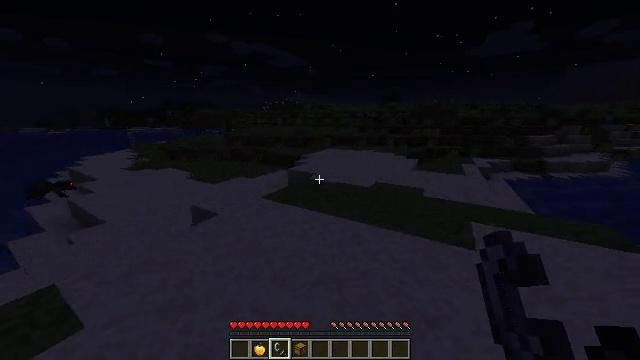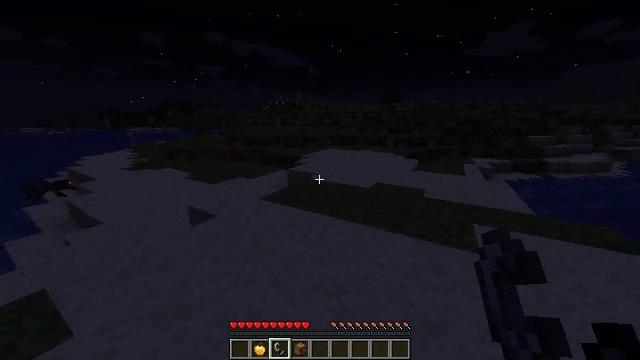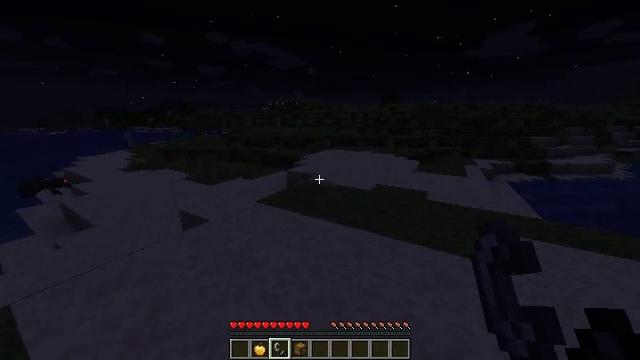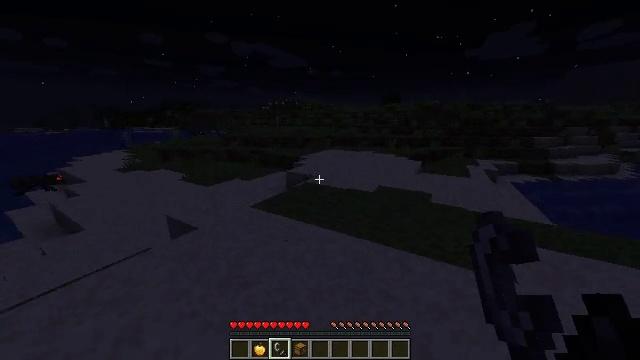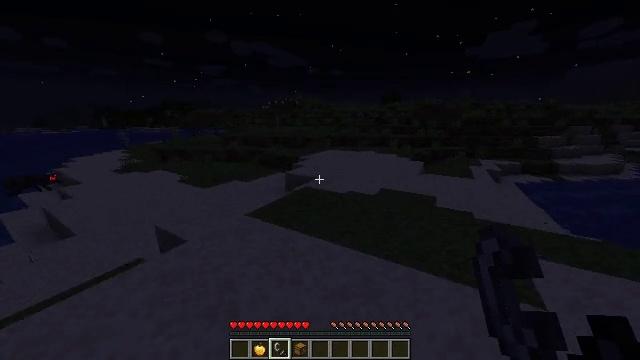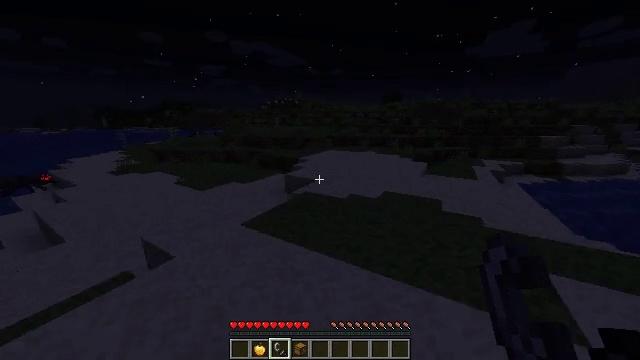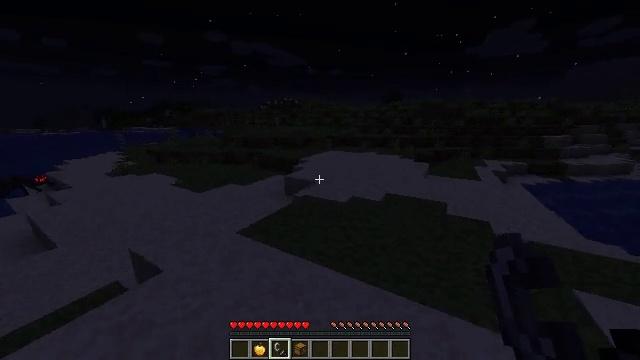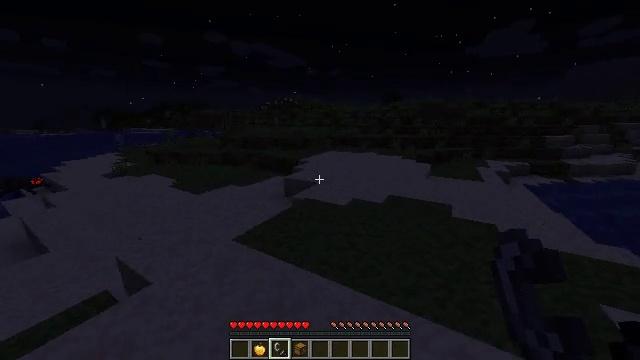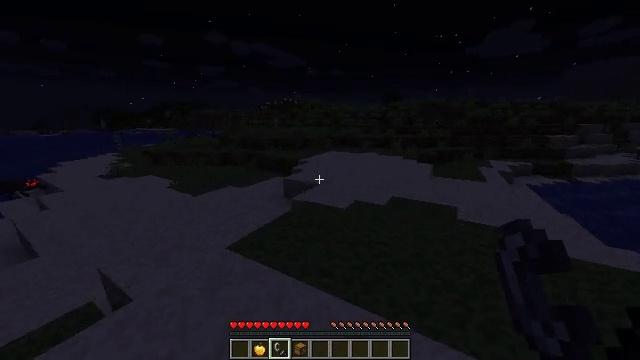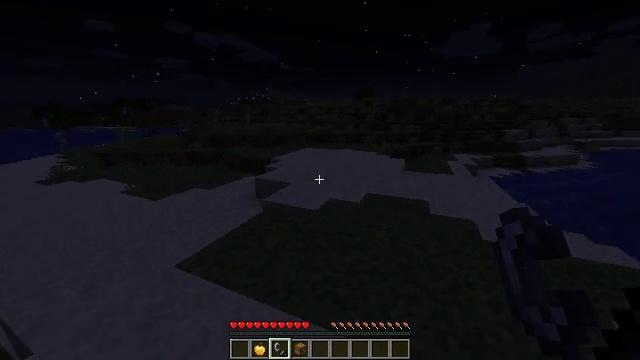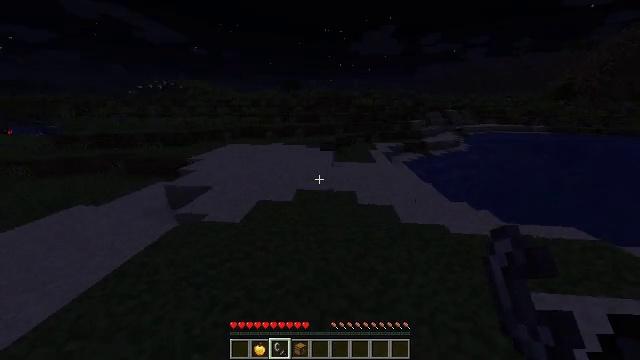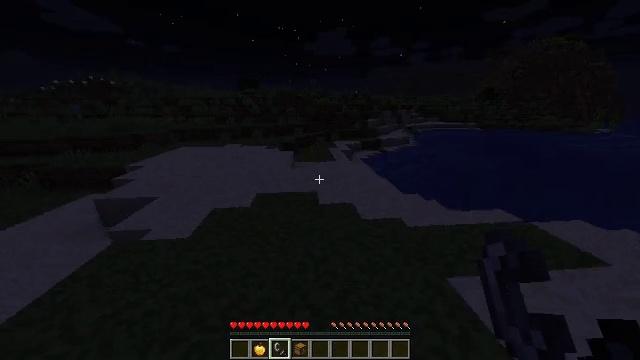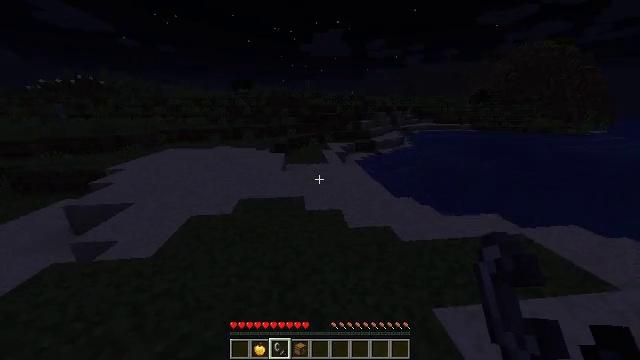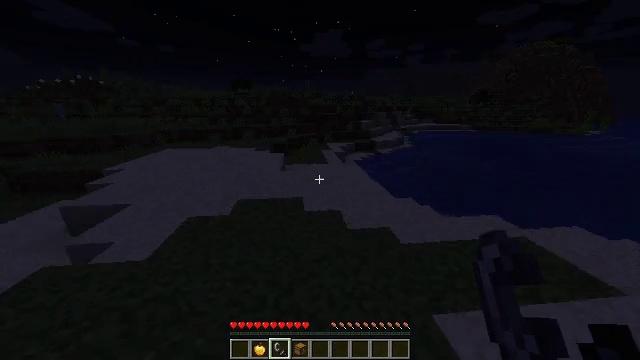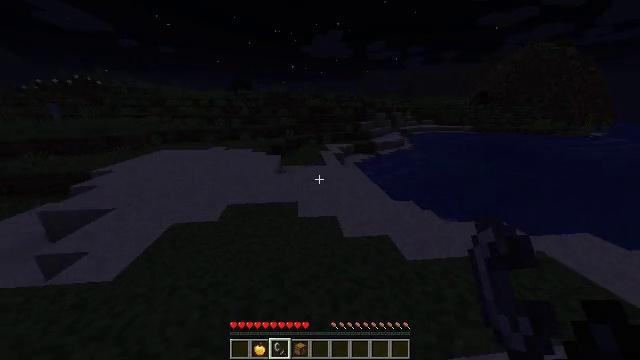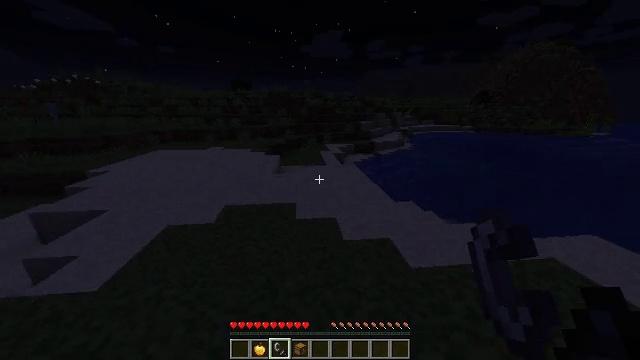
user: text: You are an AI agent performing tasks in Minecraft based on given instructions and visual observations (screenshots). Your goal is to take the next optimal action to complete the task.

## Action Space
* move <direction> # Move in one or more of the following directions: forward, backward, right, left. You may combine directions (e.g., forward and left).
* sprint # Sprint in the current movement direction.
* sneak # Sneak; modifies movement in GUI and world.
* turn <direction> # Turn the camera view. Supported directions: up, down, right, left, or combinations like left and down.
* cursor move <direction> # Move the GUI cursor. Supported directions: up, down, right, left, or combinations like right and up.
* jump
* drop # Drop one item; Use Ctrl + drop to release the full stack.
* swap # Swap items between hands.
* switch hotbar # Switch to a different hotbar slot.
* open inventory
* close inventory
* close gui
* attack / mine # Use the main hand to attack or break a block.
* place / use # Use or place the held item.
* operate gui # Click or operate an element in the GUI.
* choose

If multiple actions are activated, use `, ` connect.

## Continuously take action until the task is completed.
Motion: motion action
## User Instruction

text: Drop a flint and steel.
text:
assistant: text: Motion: move forward
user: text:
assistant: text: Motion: move forward
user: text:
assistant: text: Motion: move forward
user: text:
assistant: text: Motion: move forward
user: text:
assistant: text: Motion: move forward
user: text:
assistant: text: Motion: move forward
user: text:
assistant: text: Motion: move forward
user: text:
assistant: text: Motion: move forward and move right
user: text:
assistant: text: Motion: move forward and move right, turn right
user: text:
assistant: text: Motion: move forward and move right, turn right and down
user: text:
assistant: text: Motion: move forward and move right, turn right
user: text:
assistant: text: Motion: move forward and move right, turn right
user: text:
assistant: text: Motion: move forward
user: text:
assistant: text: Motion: move forward
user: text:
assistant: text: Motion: move forward
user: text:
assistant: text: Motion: move forward
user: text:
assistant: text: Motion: move forward
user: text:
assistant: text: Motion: move forward
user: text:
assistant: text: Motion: move forward
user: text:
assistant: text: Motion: move forward
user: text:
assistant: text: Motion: move forward
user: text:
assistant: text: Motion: move forward
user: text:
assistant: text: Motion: move forward
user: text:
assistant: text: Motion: move forward, turn right
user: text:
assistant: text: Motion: move forward, turn right
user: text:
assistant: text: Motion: move forward
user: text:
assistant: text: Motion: move forward
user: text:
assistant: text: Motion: move forward
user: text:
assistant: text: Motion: move forward
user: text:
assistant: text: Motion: move forward and move left